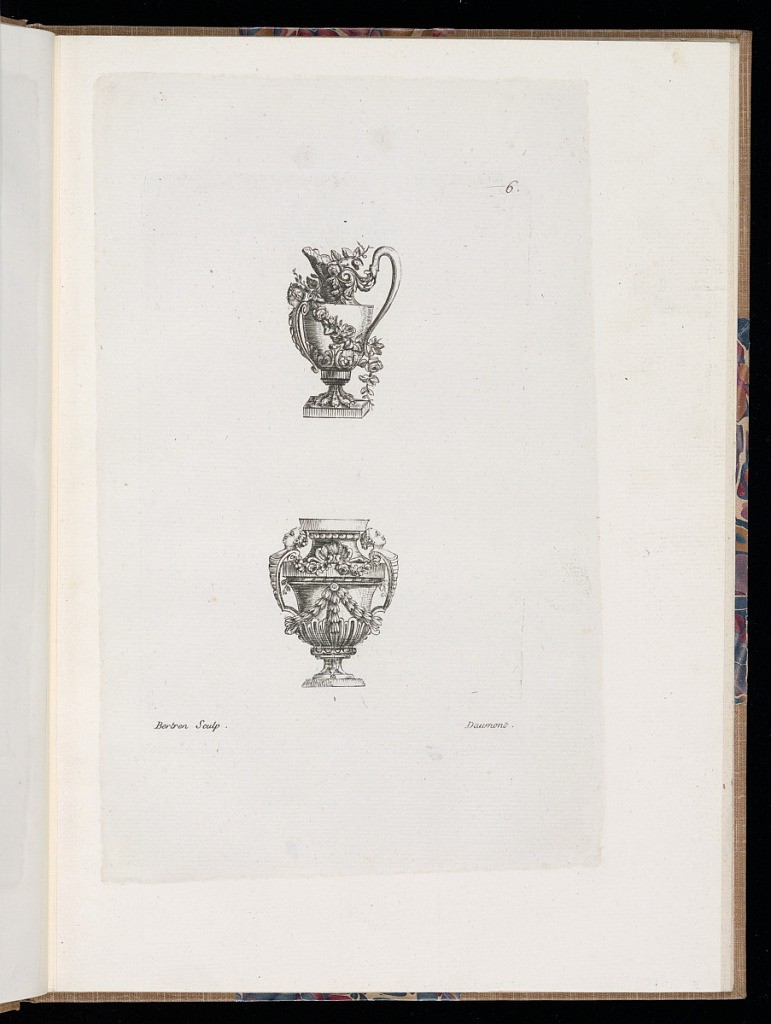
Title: Ornamental Vase Designs
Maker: Théodore Bertren, active in France, 18th century
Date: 1772
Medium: Engraving on paper
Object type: Print
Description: Two vases, one above the other. The top vase is in the shape of a pitcher. The lip of the vase is scalloped and there is a female term below the lip. The handle of the vase is attached to the neck with an ornamental acanthus leaf. A garland of flowers is draped across the pitcher, which has a claw foot. The vase on the bottom has two handles made from female terms. It has shell, garland, and gadrooning ornamentation. The plate is signed and numbered.